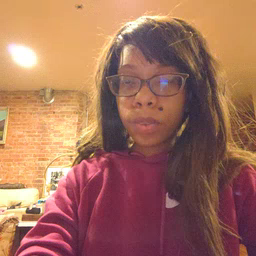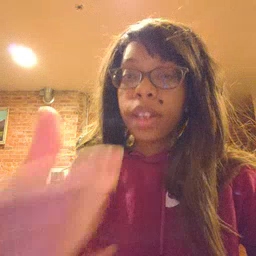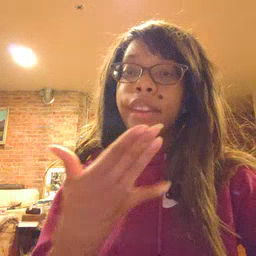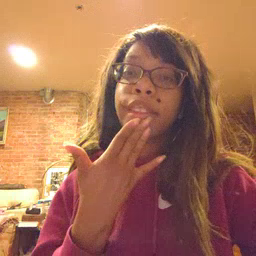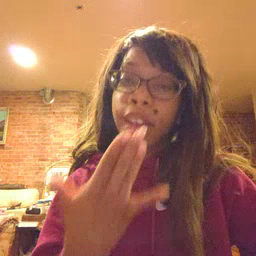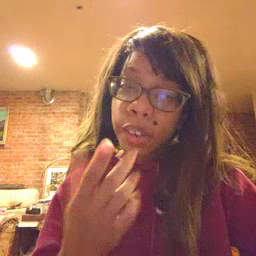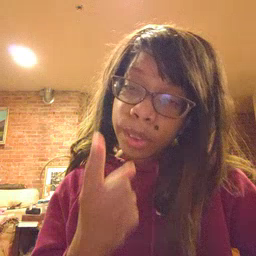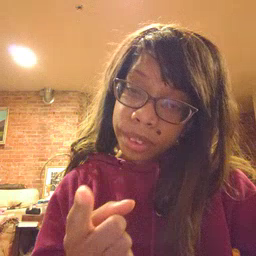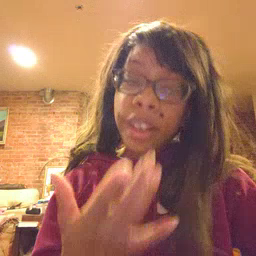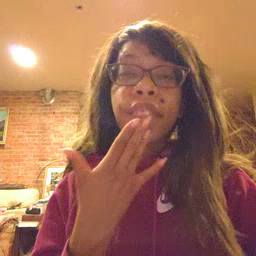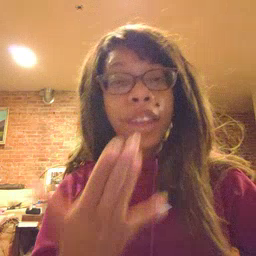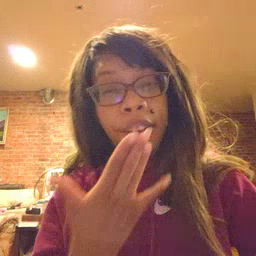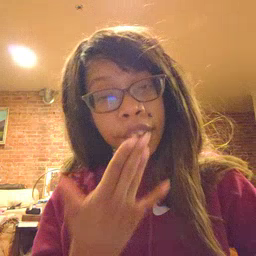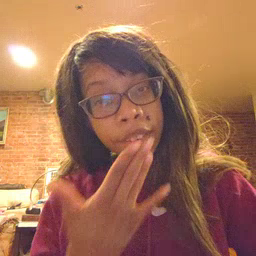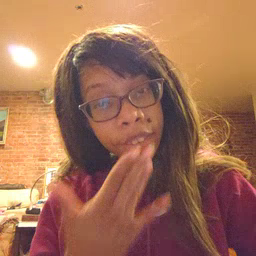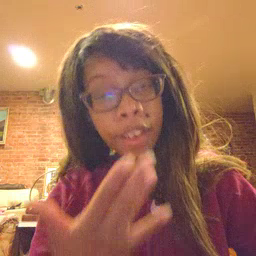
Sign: thankyou